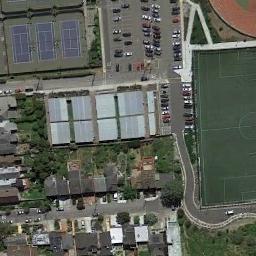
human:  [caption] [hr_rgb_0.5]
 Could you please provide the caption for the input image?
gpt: The tennis court is next to some buildings and parking lot .

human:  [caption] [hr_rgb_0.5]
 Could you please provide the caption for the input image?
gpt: There are two blue and green tennis courts in the lower left corner .

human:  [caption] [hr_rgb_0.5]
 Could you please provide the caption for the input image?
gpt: There are many buildings of different shapes beside the tennis courts .

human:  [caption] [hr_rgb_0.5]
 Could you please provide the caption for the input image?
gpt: Tennis court and parking lot are one road away from residential area .

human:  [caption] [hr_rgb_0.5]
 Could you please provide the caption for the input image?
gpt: There are many buildings and cars near the tennis courts .